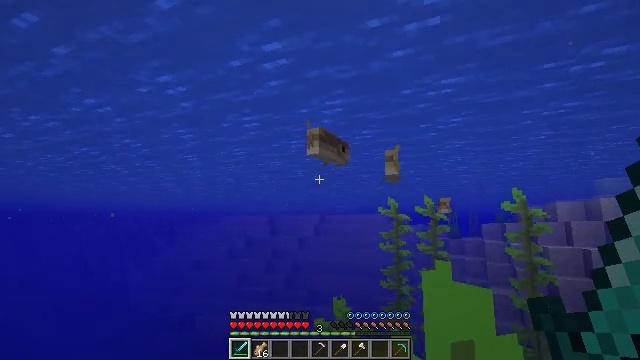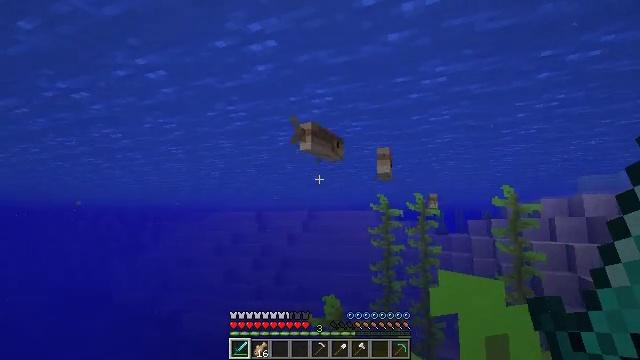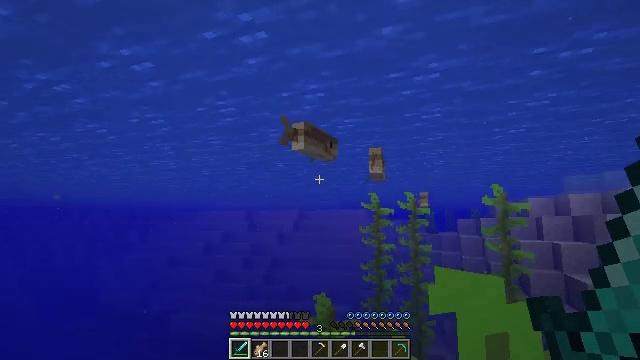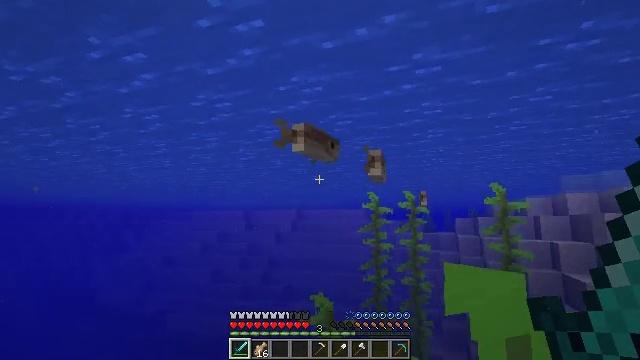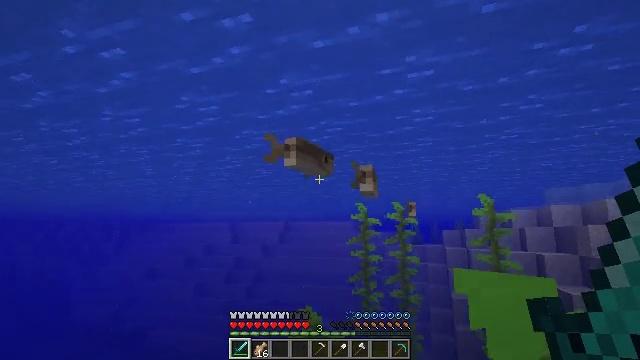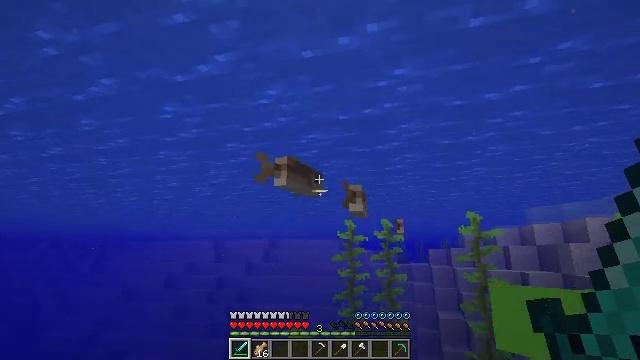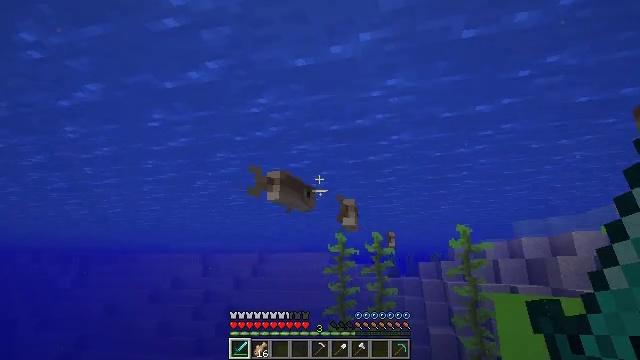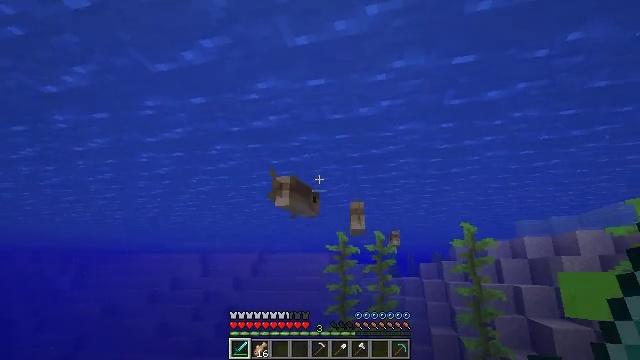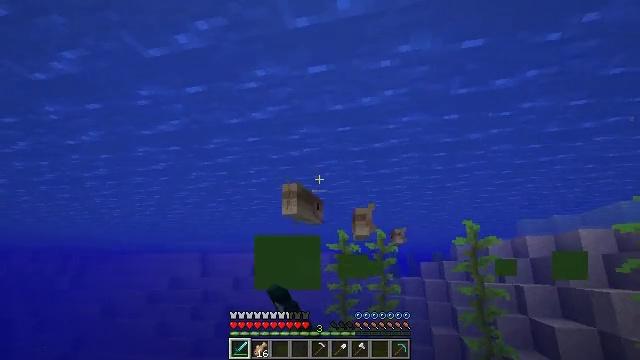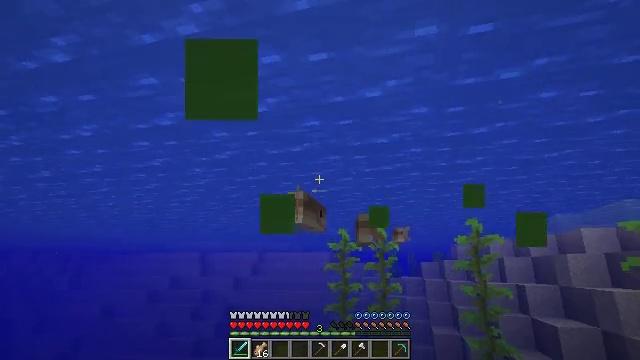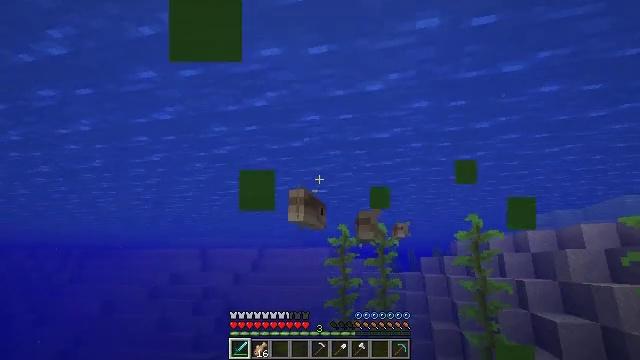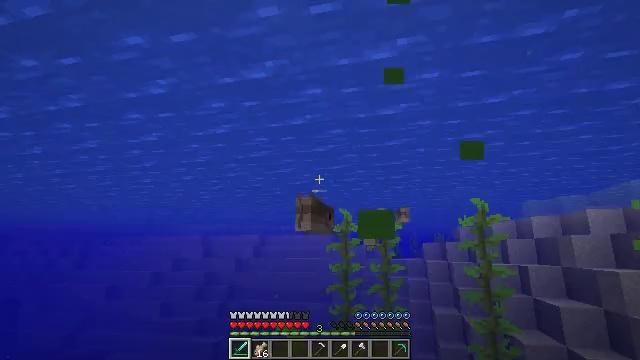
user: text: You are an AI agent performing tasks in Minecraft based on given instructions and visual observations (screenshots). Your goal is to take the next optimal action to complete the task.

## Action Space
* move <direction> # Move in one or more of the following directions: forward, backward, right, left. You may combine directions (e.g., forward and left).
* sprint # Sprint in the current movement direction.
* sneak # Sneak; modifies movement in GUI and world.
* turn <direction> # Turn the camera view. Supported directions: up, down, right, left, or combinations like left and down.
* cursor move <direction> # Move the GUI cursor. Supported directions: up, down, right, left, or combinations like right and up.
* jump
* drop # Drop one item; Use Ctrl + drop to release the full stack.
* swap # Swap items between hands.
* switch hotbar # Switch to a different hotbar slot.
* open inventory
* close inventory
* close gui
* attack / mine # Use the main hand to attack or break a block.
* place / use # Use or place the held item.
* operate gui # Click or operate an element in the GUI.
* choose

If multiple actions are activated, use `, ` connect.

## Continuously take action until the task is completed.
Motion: motion action
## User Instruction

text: Hunt fish.
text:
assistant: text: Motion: move forward, turn right
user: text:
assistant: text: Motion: move forward, turn right
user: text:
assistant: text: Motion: move forward
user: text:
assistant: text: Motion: move forward, turn right and up
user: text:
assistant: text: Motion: move forward, turn right and up
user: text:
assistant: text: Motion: move forward, turn right and up
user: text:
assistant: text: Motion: move forward, attack / mine
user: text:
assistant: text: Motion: move forward, attack / mine
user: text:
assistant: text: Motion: move forward, attack / mine
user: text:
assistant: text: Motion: move forward
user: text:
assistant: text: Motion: move forward, turn down
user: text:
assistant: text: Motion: no_op